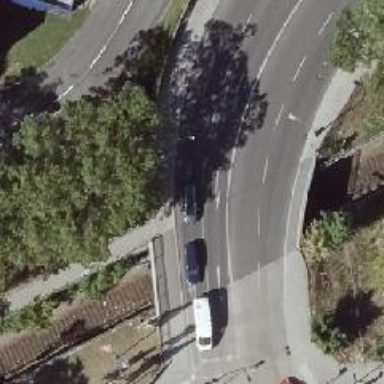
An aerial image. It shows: Unclassified road with asphalt surface. There is bridge on the road with sidewalks on both sides.